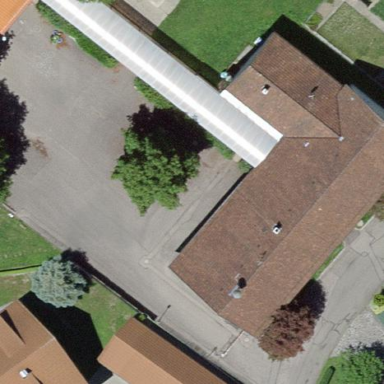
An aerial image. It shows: School building with school amenities.